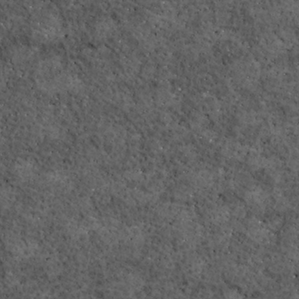
Label: non_frost